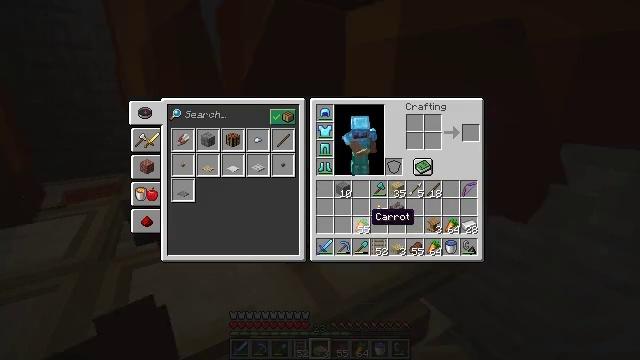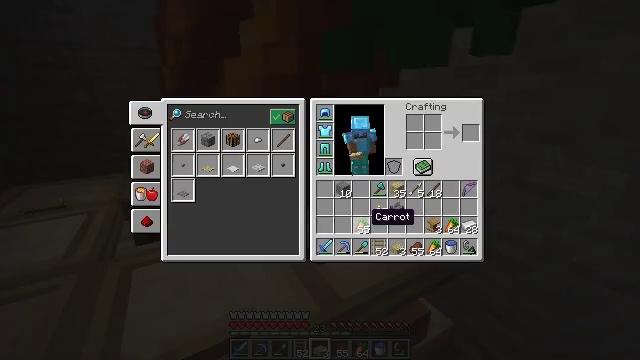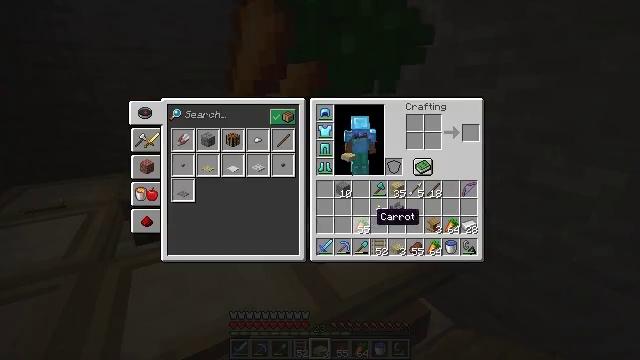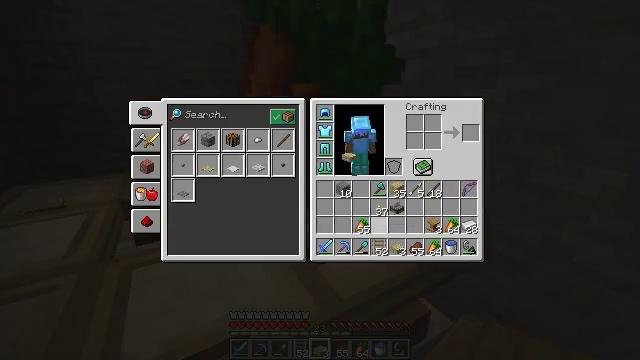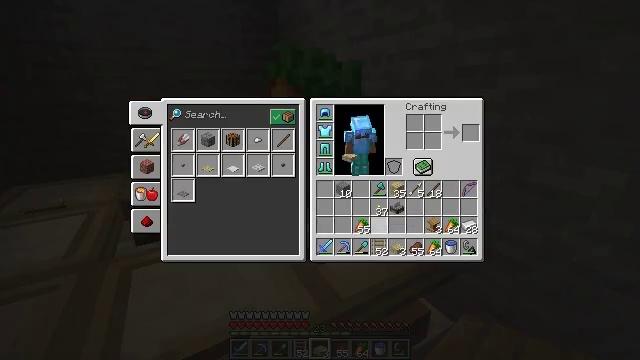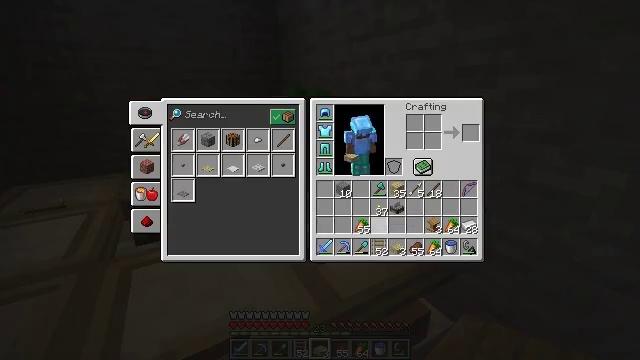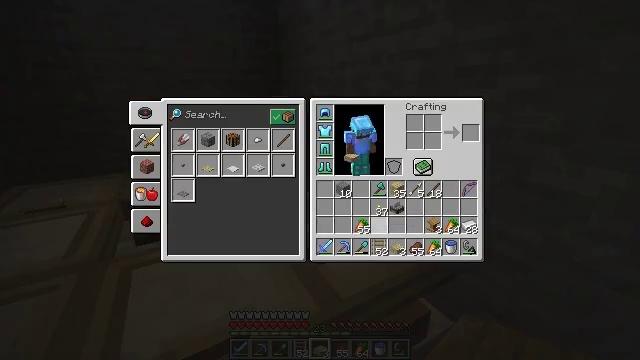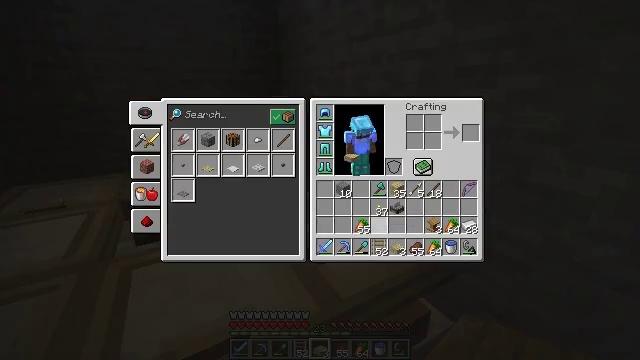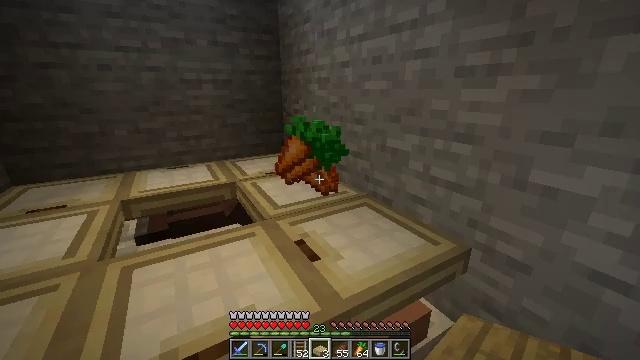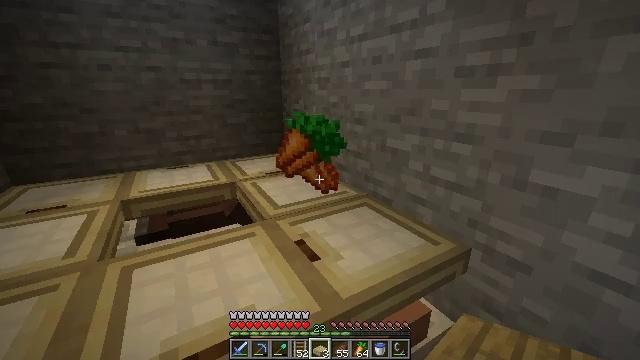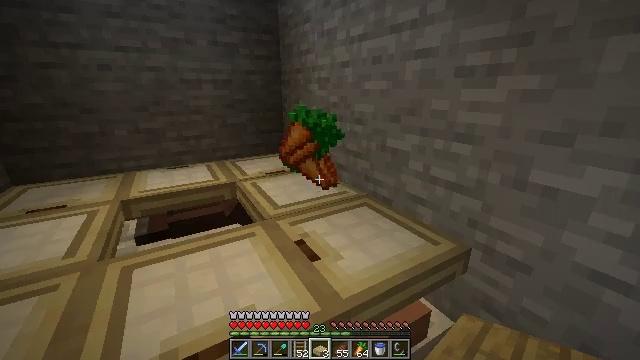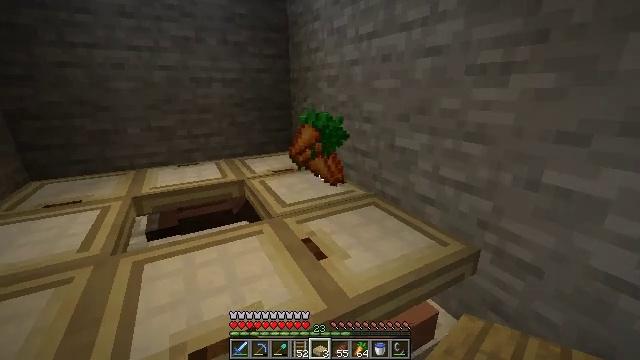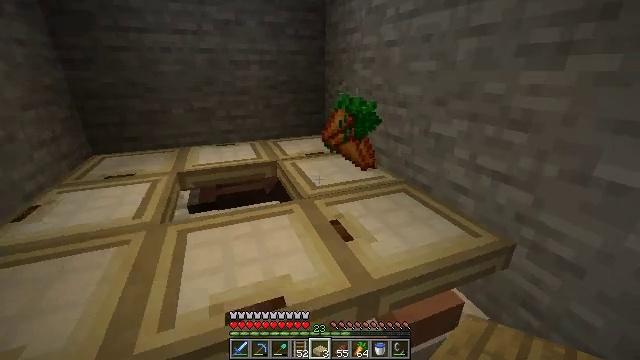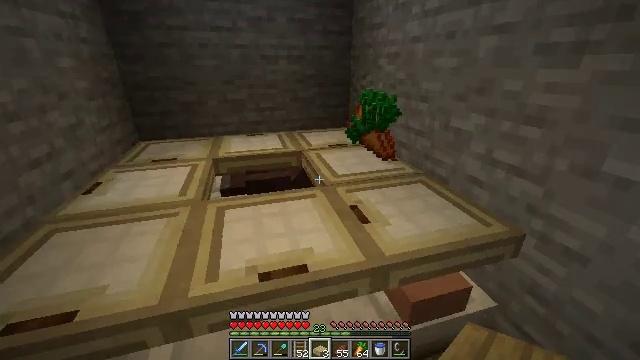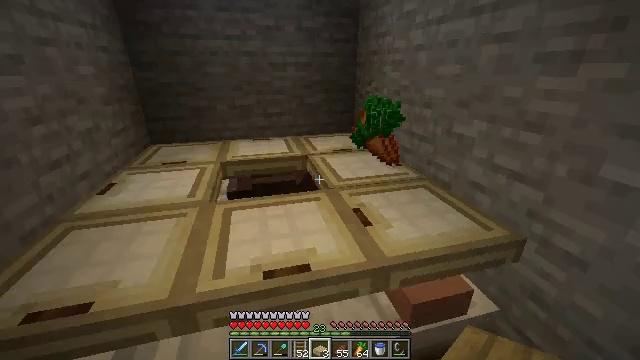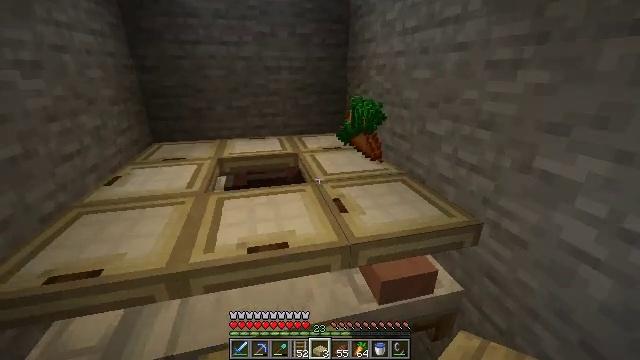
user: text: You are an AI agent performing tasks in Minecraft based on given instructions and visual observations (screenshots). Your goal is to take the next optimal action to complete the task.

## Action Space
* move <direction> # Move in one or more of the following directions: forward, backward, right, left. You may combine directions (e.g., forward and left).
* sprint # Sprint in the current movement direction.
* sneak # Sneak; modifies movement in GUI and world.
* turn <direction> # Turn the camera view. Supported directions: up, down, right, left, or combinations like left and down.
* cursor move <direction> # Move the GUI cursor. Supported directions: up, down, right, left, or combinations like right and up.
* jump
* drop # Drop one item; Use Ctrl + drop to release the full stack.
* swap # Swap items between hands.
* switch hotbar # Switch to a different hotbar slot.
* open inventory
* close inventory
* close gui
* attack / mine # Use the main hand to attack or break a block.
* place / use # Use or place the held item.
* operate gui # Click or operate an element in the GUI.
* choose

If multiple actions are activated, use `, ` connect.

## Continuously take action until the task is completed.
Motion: motion action
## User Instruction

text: Collect the birch slab for reuse.
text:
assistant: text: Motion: sprint
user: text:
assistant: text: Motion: sprint
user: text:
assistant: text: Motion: sprint
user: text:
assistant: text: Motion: sprint, turn right
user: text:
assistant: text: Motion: sprint
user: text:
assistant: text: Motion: no_op
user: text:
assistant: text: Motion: no_op
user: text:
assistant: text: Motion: no_op
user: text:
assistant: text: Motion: no_op
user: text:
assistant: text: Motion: no_op
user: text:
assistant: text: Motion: turn left
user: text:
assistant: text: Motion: move back, turn left and down
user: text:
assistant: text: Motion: move back, turn left and down
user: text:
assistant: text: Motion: move back and move right, turn left and up
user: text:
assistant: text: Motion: move back and move right
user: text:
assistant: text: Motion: move back
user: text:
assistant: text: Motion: turn left
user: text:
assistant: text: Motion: turn left
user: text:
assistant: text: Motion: no_op
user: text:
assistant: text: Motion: no_op
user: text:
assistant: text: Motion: no_op
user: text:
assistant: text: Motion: no_op
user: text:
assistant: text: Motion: no_op
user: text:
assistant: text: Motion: turn left
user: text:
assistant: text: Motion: no_op
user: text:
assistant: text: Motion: no_op
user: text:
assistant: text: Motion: no_op
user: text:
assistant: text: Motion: no_op
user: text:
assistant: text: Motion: no_op
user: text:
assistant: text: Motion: no_op